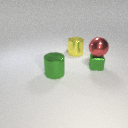
small green metal cube to the right of large yellow metal cylinder